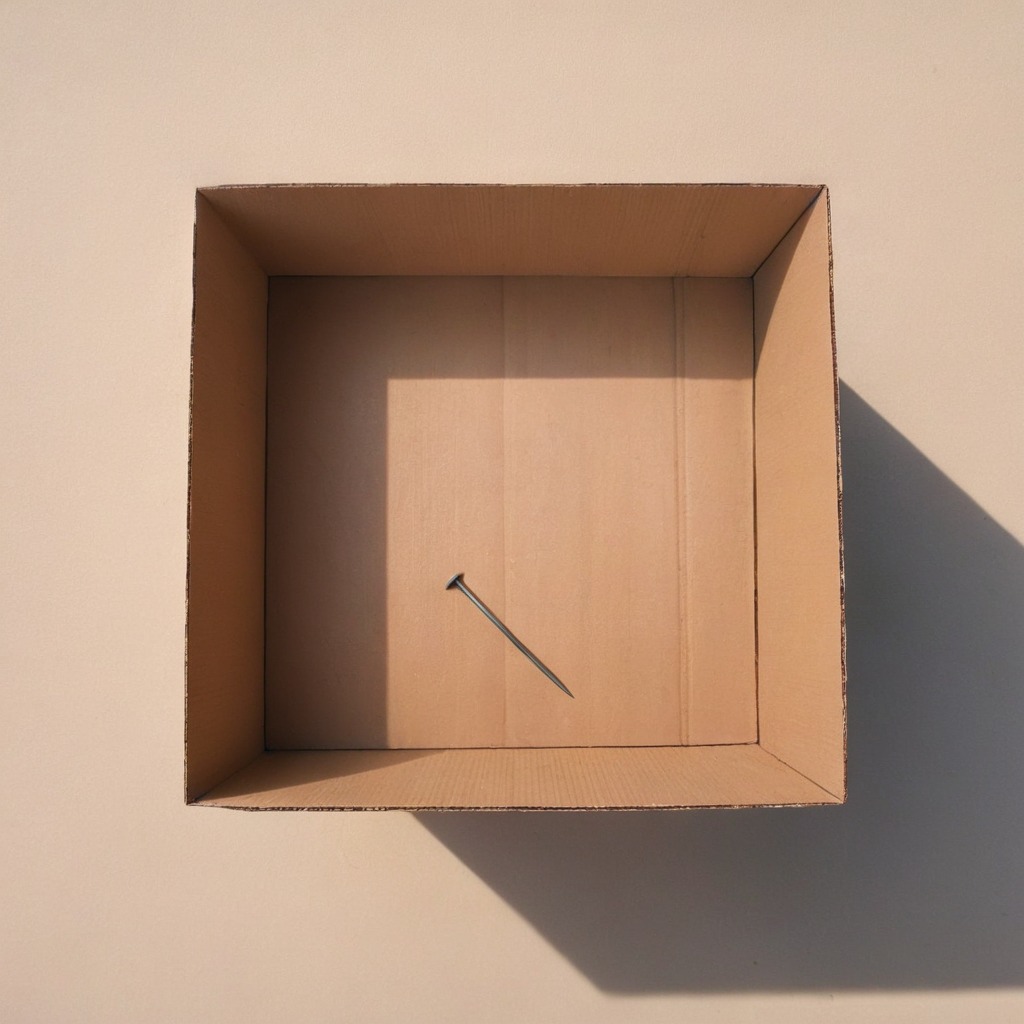
An iron nail lies on a clean dry cardboard box surface in an outdoor workshop during daytime bright natural light soft shadows slightly creased but